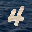
Label: 4